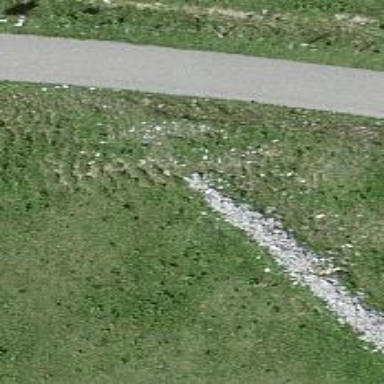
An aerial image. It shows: Wall made of dry stone.